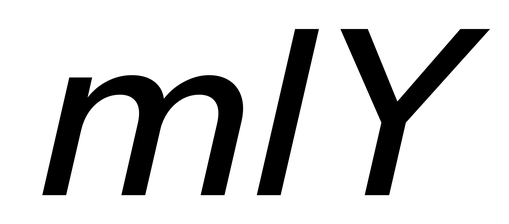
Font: InstrumentSans-Italic_Medium_Italic